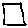
Label: square